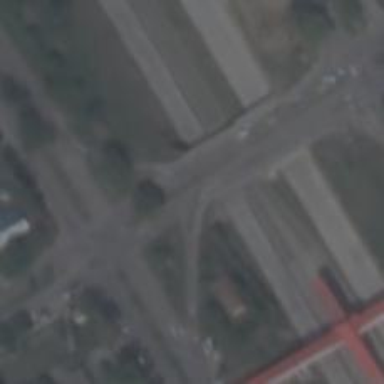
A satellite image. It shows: Secondary road with bridge.